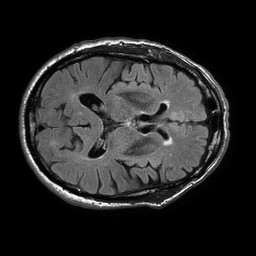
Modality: FLAIR
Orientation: axial
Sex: male
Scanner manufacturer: philips
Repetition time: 11 s
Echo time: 0.125 s